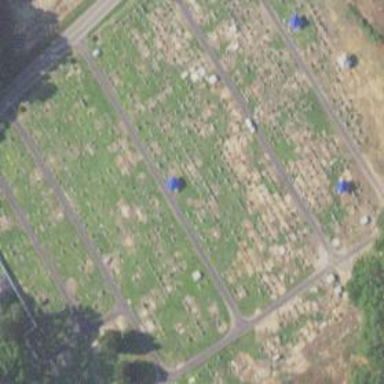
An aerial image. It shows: Cemetery.